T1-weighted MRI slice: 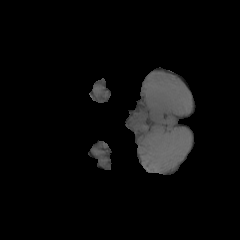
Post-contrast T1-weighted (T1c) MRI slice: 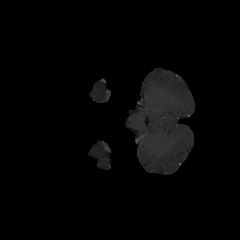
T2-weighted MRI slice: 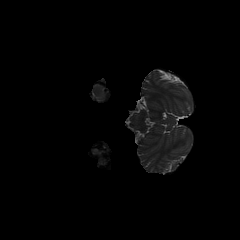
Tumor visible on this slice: no